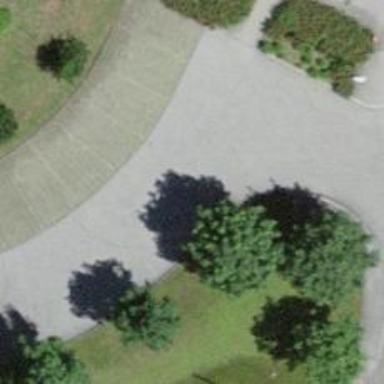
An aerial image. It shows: Parking aisle designated as service road.